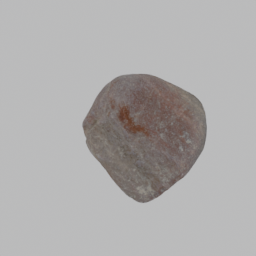
Label: nature